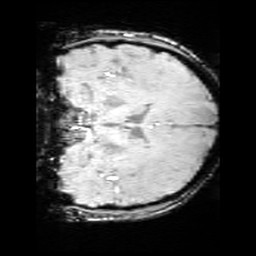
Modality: SWI
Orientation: coronal
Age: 12
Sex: female
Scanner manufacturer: siemens
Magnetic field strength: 3 T
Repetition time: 0.027 s
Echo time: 0.02 s